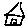
Label: house